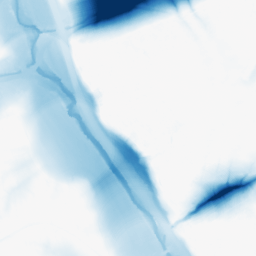
Category: morphological
Decomposition family: morphological
Decomposition parameters: operation: closing
size: 50
Upsampling method: bicubic
Upsampling parameters: scale: 2
Upsampling scale: 2